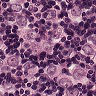
Metastatic tissue present: yes